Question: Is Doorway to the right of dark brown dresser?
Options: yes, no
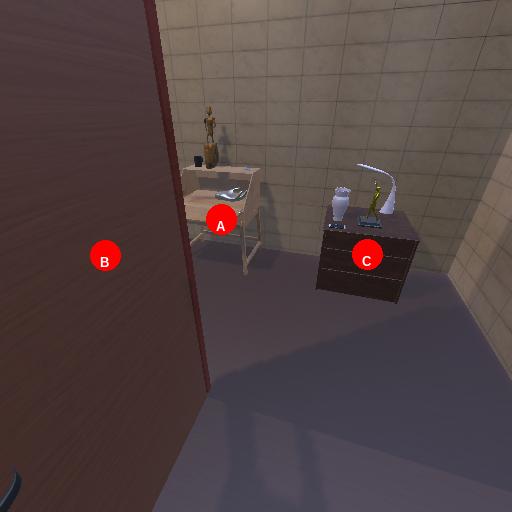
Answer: yes